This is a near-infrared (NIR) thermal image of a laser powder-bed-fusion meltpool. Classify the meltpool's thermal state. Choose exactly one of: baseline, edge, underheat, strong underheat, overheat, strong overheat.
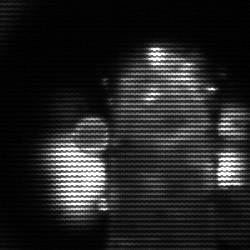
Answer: strong underheat